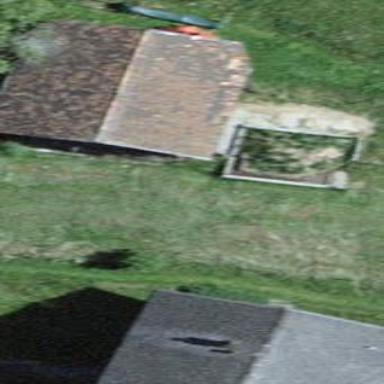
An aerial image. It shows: Rural barn.